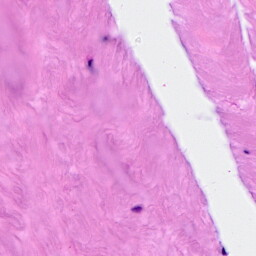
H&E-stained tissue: Breast